Question: Check this xaml:
'''
<Window
x:Class="MainWindow"
xmlns="http://schemas.microsoft.com/winfx/2006/xaml/presentation"
xmlns:x="http://schemas.microsoft.com/winfx/2006/xaml"
xmlns:sys="clr-namespace:System;assembly=mscorlib"
Width="300">
<ListBox HorizontalContentAlignment="Stretch"
Grid.IsSharedSizeScope="True">
<ListBox.ItemsSource>
<x:Array Type="{x:Type sys:Int32}">
<sys:Int32>25</sys:Int32>
<sys:Int32>10</sys:Int32>
<sys:Int32>50</sys:Int32>
<sys:Int32>30</sys:Int32>
<sys:Int32>80</sys:Int32>
</x:Array>
</ListBox.ItemsSource>
<ListBox.ItemContainerStyle>
<Style TargetType="ListBoxItem"
BasedOn="{StaticResource {x:Type ListBoxItem}}">
<Setter Property="HorizontalContentAlignment" Value="Stretch" />
</Style>
</ListBox.ItemContainerStyle>
<ListBox.ItemTemplate>
<DataTemplate>
<Grid Background="#FFE41515">
<Grid.ColumnDefinitions>
<ColumnDefinition SharedSizeGroup="name" Width="Auto"/>
<ColumnDefinition SharedSizeGroup="value"/>
</Grid.ColumnDefinitions>
<TextBlock Text="Value:"/>
<ProgressBar
Value="{Binding Mode=OneWay}"
Grid.Column="1"
HorizontalAlignment="Stretch"
HorizontalContentAlignment="Stretch"/>
</Grid>
</DataTemplate>
</ListBox.ItemTemplate>
</ListBox>
</Window>
'''
Here's the output, notice that the 'ProgressBar' isn't stretched, why?
If the items are red, it means that each item fills the entire width, then why isn't the 'ProgressBar' stretching??

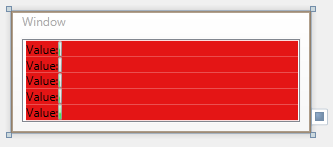
Answer: If you have only 'SharedSizeGroups' the rest space will never be taken, they always behave like 'Width="Auto"' (size to content) with the restriction of the largest item. As you only have two columns you do not even need two such groups as the second will already be the same width in every item, right?
How about this instead:
'''
<Grid.ColumnDefinitions>
<ColumnDefinition SharedSizeGroup="name" Width="Auto"/>
<ColumnDefinition /> <!-- Implicit: Width="*" -->
</Grid.ColumnDefinitions>
'''